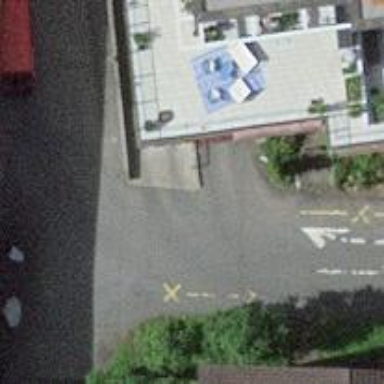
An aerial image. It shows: Parking area.